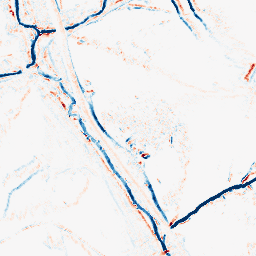
Category: morphological
Decomposition family: morphological_diamond
Decomposition parameters: operation: average
radius: 3
Upsampling method: quadratic
Upsampling parameters: scale: 4
Upsampling scale: 4